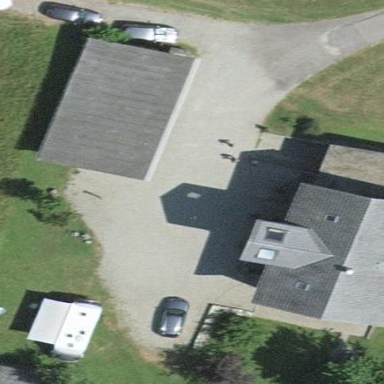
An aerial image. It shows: View of roof of building.